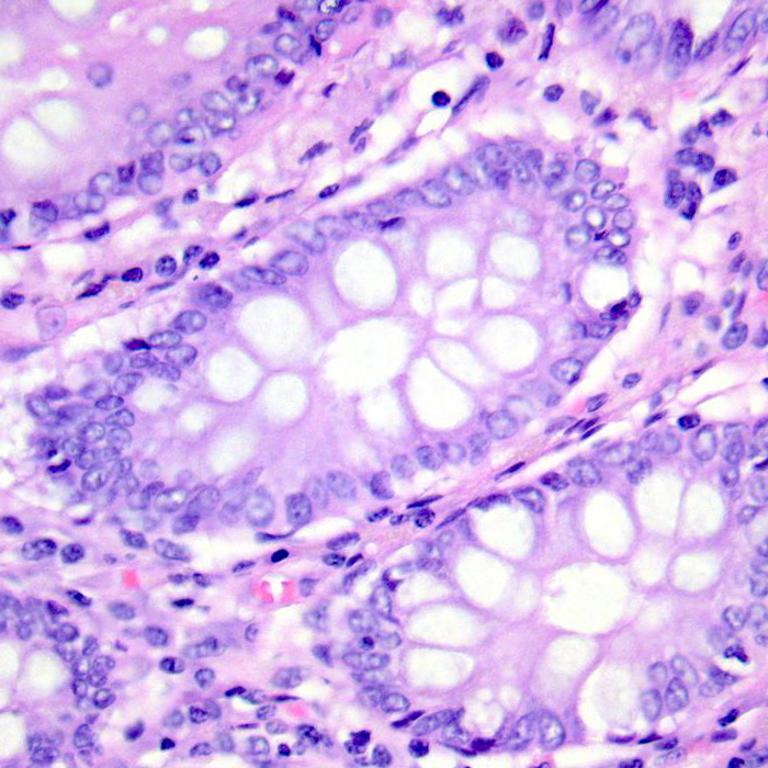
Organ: colon
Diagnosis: benign